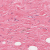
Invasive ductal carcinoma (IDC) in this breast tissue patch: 0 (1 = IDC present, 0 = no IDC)